Question: I saw this somewhere and was wondering how to achieve this.
suppose i have a shelf background
and i have cover images of books. how can i put those images exactly on each wodden plates edges dynamically.Number of books are not fixed they might go beyond the capacity of shelf then shelf will also grow. Each level of shelf contains maximum 3 cover images of book.
can i do this on background or do i need to draw a shelf on canvas or something else??
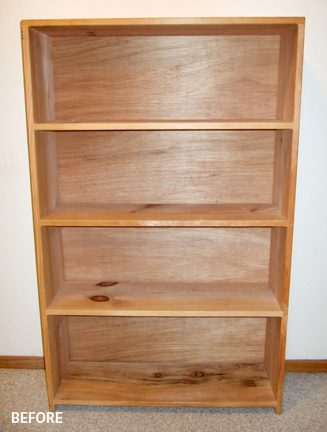
Answer: Once I tried this kind of UI , There might be several approach , My approach was ,
I had a list view with background as 3D shelf , not like the one which you have shown which has white color wall and other things. Background(3D shelf) which I used to fit entire screen , and space each row of list item exactly to the row of 3D shelf and in list items have 3 buttons with horizontal orientation.
There is already an app called Shelves , Check UI there , it is open source , code there might help you better
<URL>